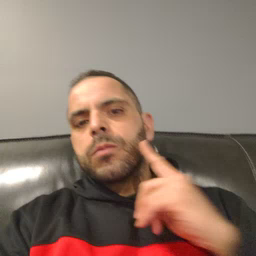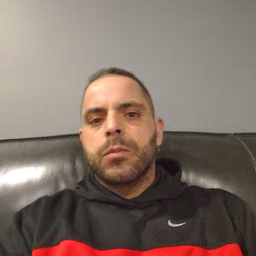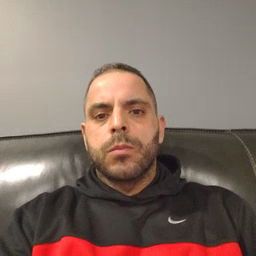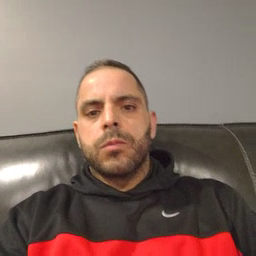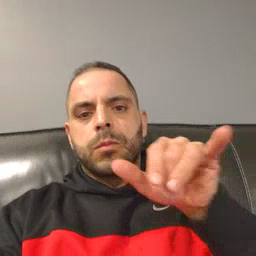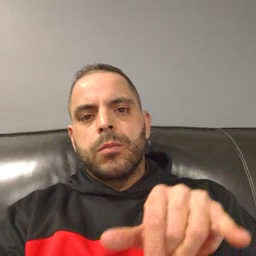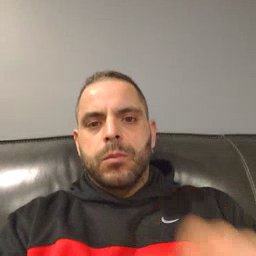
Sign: stay